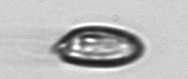
Label: Katodinium_or_Torodinium